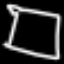
Label: square